Question: Here my code in SENCHA TOUCH 2, When i called the json its properly working.But failed to get specific response item by title, here the

'''
var obj = new Object();
obj.emailID = 'faz@gmail.com';
obj.password = 'faz';
var data = Ext.JSON.encode(obj);
Ext.Ajax.request({
url : 'http://117.218.59.157:8080/WishList/Login',
method : "POST",
headers: {
},
params : data,
useDefaultXhrHeader : false,
withCredentials: true,
success : function(response) {
alert(response.responseText);
},
failure : function(response) {
alert(response.responseText);
}
});
'''
How to get userFirstName in from response and show in the alert?Please help me to sort it out
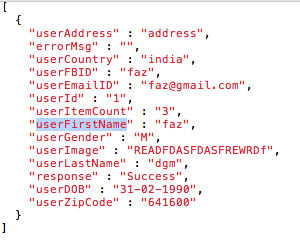
Answer: '''
var o = Ext.JSON.decode(response.responseText);
alert(o[0].userFirstName);
'''